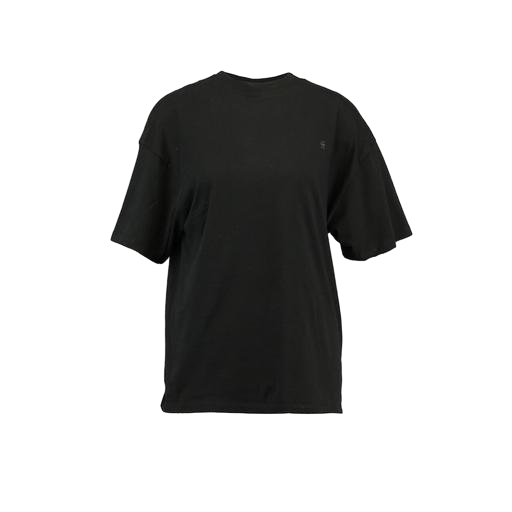
loose fit t-shirt, boxy t-shirt, boxy fit t-shirt, white background